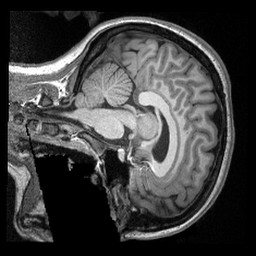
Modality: T1w
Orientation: sagittal
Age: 22
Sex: female
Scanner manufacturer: siemens
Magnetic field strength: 3 T
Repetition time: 2.3 s
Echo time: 0.00308 s